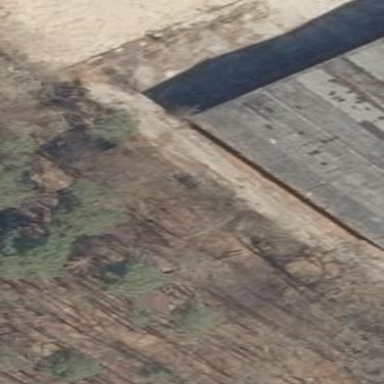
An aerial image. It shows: Ruins of building.